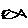
Label: fish